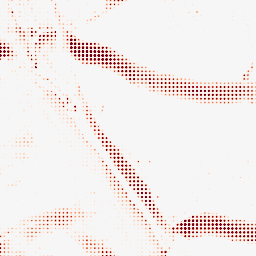
Category: morphological
Decomposition family: morphological_ellipse
Decomposition parameters: operation: opening
width: 30
height: 5
Upsampling method: sinc_blackman
Upsampling parameters: scale: 8
kernel_size: 4
Upsampling scale: 8